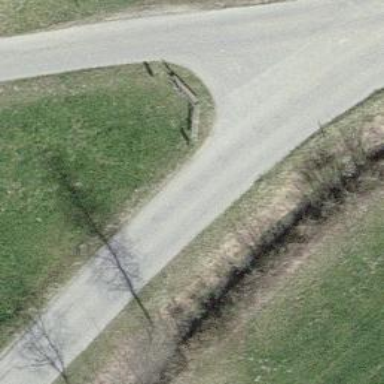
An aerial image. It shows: Unclassified road.